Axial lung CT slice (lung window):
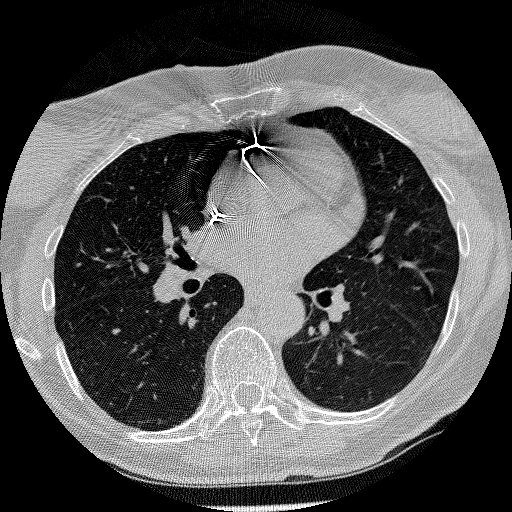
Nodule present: no